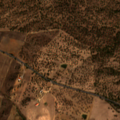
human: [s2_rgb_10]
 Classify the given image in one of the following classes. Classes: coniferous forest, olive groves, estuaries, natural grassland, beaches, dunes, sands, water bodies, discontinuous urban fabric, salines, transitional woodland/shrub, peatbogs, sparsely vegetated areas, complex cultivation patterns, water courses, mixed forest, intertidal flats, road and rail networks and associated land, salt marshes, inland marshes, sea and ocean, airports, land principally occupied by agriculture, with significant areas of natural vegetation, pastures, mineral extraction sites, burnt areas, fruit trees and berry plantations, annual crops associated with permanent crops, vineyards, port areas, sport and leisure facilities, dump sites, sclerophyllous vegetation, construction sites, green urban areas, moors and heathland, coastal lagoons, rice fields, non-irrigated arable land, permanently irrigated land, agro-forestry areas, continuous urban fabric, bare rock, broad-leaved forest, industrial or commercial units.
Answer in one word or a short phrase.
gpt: non-irrigated arable land, olive groves, agro-forestry areas, broad-leaved forest